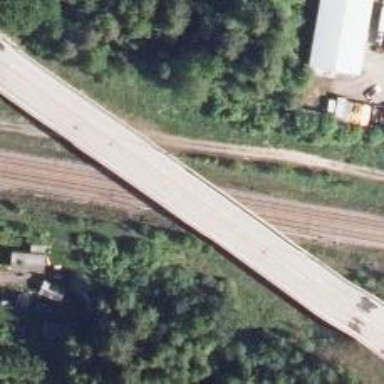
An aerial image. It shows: Asphalt bridge on trunk highway that is designated as motorroad.